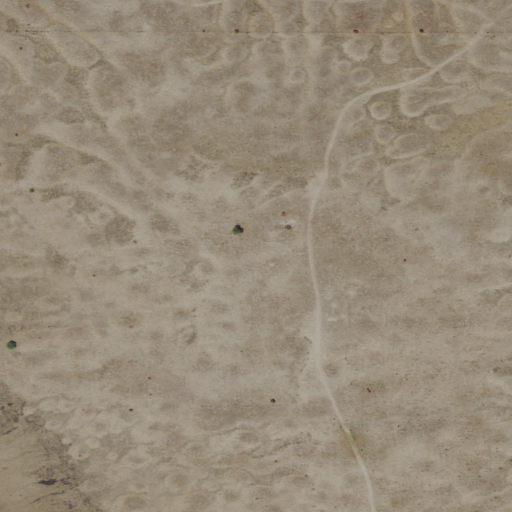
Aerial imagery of ridge(s) in Oregon named McLeod Ridge containing grassland and shrub